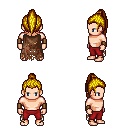
a pixel art fantasy rpg character, male body template, human, light skin, brown tattered cape, red pants, blonde long topknot hairstyle, leather bracers, four views (front, back, left, right), 2x2 character sprite sheet, small pixel art, hard edges, no anti-aliasing